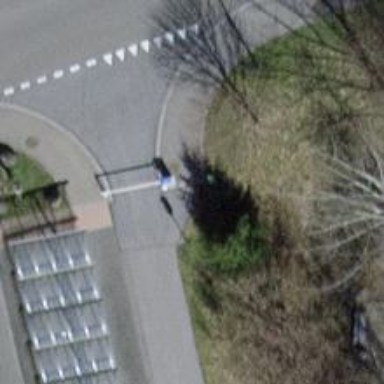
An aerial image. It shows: Lift gate barrier.